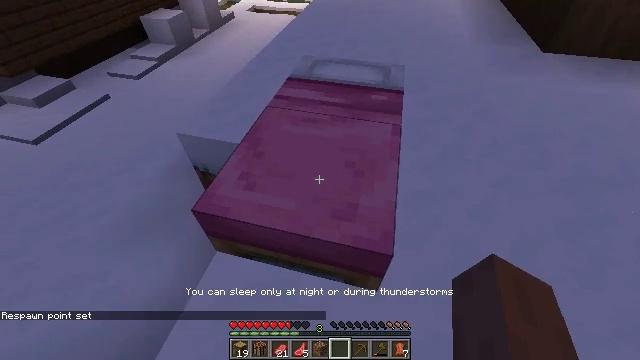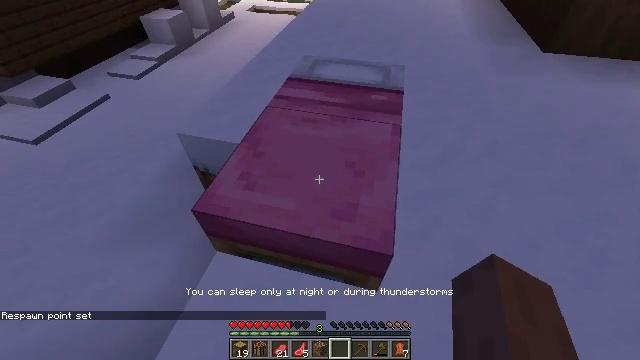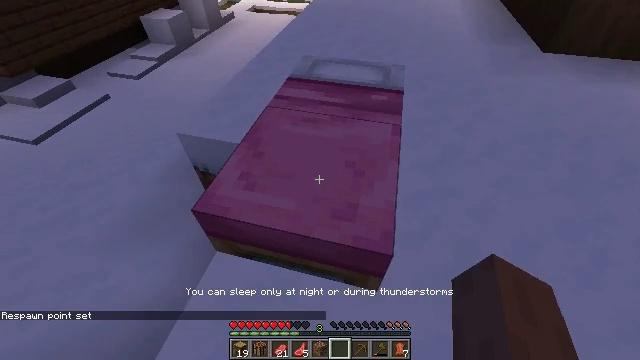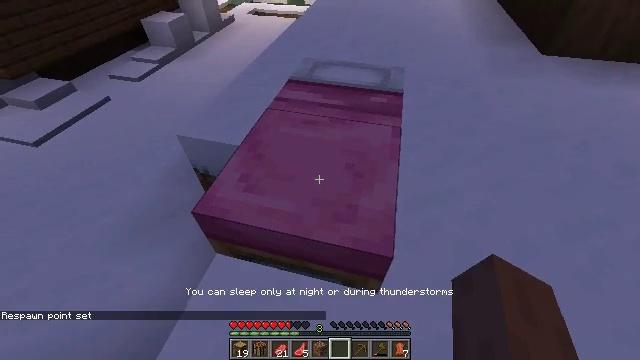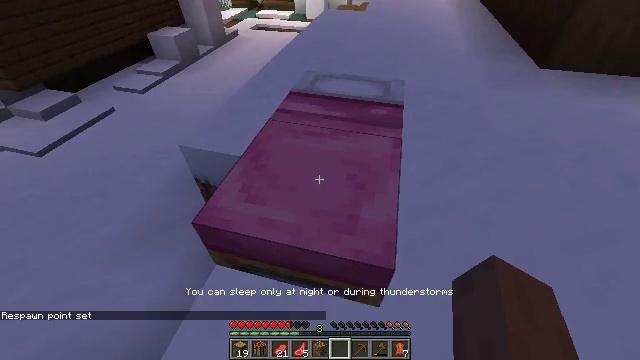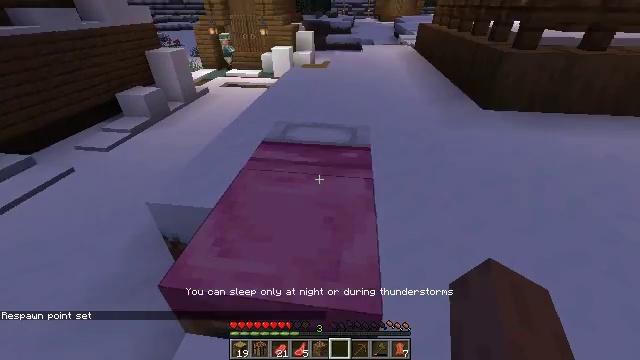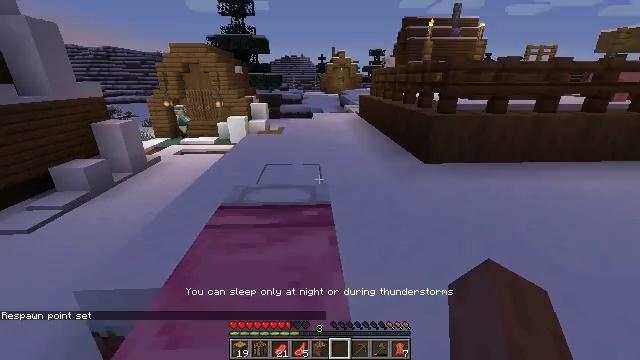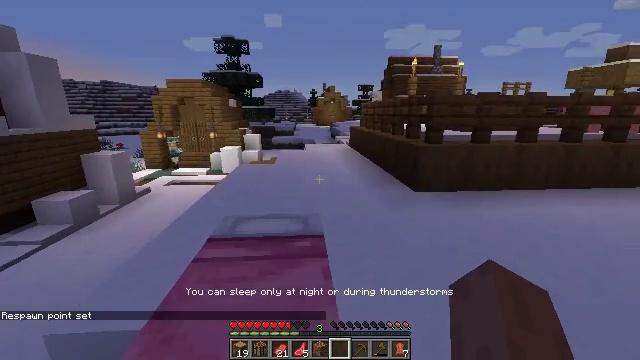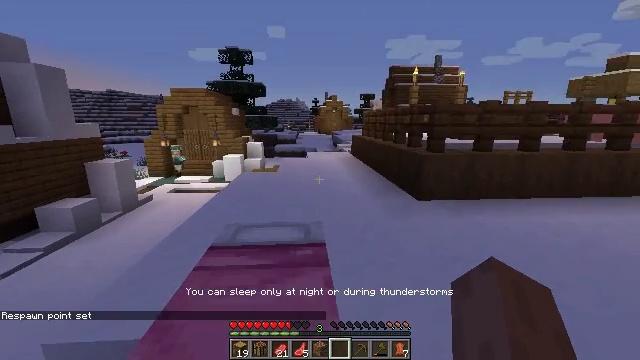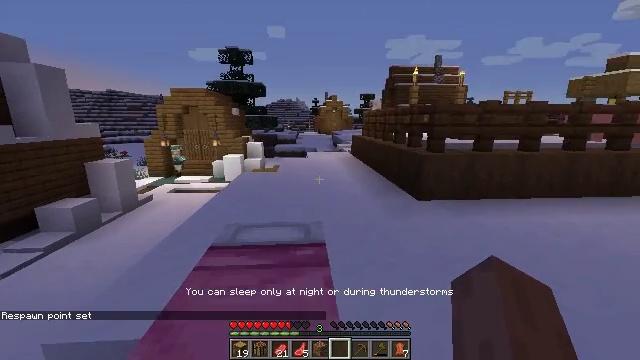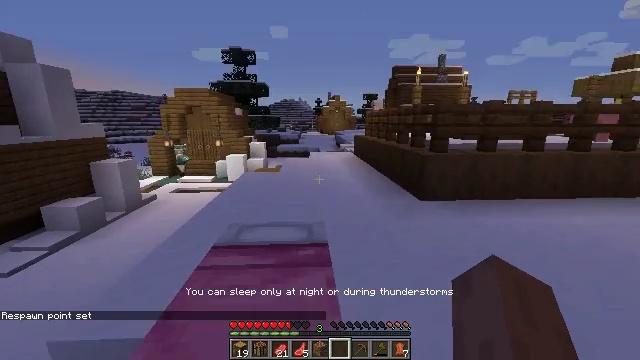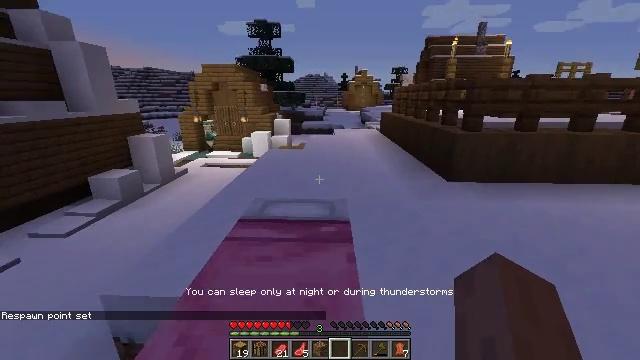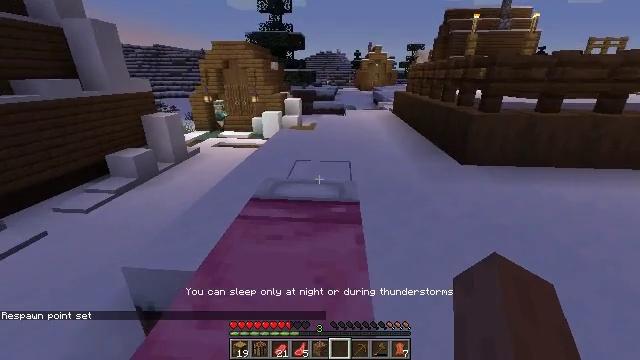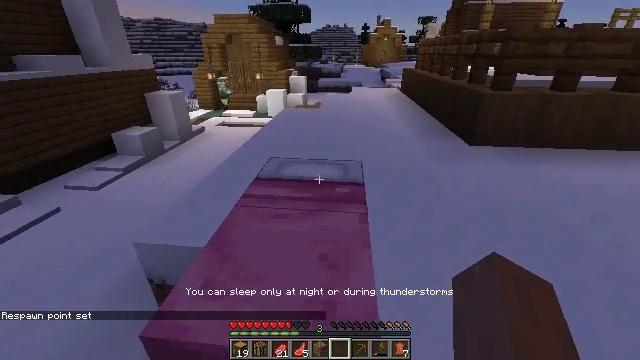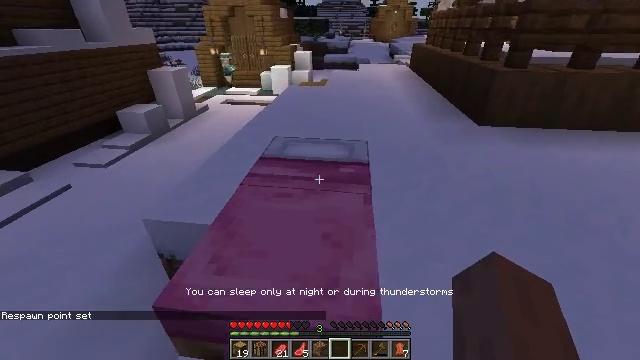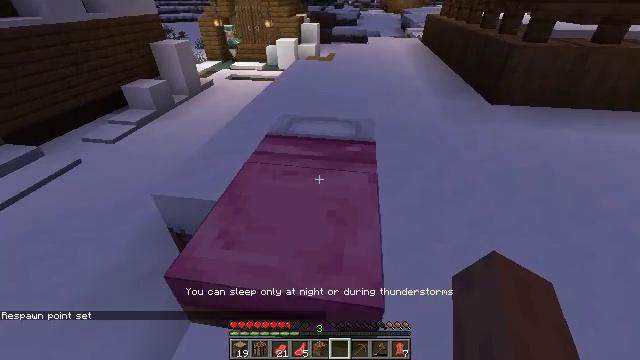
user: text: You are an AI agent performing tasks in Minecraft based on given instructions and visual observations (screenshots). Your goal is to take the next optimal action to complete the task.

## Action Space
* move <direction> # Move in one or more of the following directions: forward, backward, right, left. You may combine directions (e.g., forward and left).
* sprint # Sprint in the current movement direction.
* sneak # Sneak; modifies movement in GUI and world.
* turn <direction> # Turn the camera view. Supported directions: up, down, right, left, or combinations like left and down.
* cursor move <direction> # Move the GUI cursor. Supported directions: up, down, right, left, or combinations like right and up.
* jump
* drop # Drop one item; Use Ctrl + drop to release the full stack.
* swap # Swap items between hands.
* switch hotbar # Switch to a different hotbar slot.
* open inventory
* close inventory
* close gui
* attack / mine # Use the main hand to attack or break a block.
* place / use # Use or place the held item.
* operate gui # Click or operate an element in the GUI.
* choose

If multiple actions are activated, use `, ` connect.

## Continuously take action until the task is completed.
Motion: motion action
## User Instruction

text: Dismantle the pink bed.
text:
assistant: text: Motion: no_op
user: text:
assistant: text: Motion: no_op
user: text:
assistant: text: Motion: no_op
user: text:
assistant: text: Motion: turn up
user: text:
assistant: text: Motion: turn right and up
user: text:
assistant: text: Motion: turn right and up
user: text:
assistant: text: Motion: turn right and up
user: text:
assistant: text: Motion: turn up
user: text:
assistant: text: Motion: no_op
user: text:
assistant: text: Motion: no_op
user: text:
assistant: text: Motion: turn left and down
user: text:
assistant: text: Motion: turn left and down
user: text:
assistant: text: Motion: turn left and down
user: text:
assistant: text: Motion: turn left and down
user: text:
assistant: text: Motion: turn left and down
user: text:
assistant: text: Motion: turn down
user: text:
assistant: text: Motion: use / place
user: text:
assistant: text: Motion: use / place
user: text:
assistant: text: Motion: no_op
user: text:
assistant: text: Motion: no_op
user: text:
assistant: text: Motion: turn up
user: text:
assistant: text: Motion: turn up
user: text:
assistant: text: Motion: turn up
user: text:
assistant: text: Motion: no_op
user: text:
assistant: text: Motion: no_op
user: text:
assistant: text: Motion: no_op
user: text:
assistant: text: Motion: no_op
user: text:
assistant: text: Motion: no_op
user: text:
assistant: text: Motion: no_op
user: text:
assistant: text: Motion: no_op